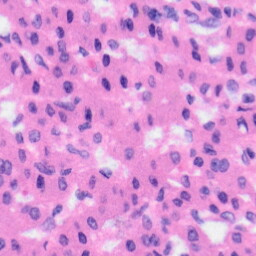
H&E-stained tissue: Liver